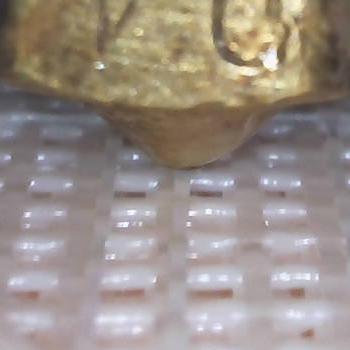
Flow rate: 35%